Field crop: maize
Growth stage: 2
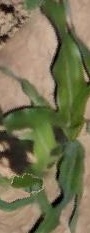
Species: maize